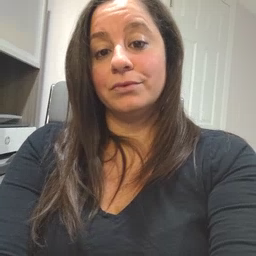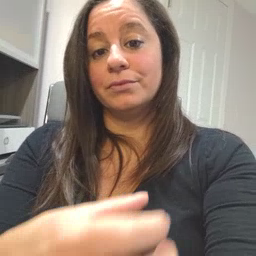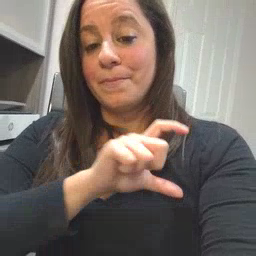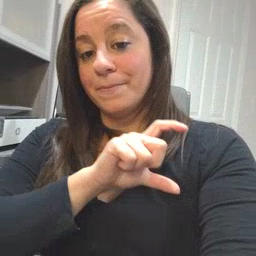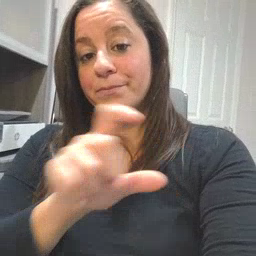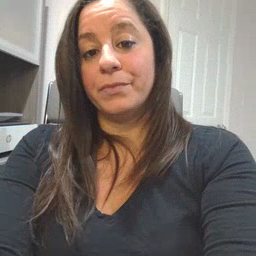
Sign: police